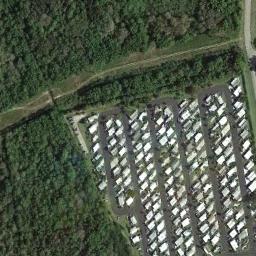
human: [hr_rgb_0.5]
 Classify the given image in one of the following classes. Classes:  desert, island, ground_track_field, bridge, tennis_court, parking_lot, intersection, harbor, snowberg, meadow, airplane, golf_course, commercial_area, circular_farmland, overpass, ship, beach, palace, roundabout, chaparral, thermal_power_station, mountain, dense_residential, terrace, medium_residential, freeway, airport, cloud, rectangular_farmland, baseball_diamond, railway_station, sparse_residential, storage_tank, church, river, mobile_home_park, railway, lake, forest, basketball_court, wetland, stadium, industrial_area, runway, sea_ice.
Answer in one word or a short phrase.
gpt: mobile_home_park